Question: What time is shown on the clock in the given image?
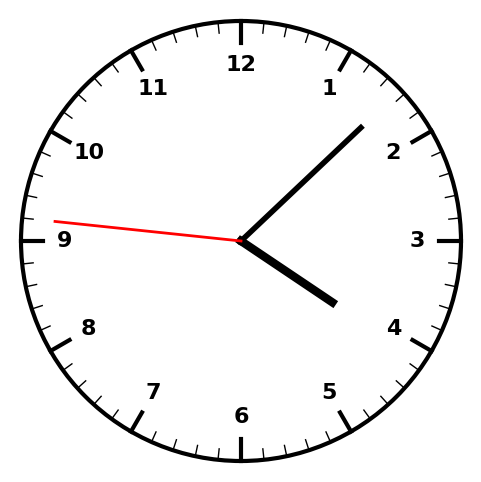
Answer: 04:07:46